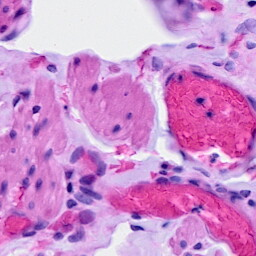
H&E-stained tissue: Ovarian